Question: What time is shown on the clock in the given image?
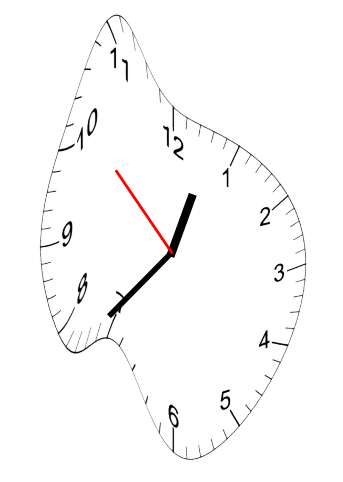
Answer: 12:36:52